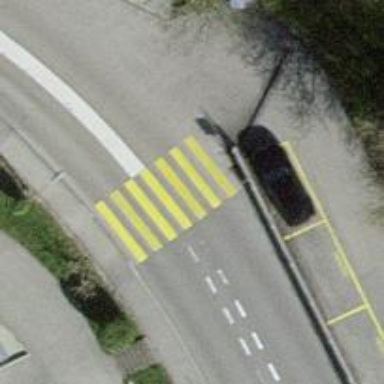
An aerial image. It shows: Zebra crossing on the road.